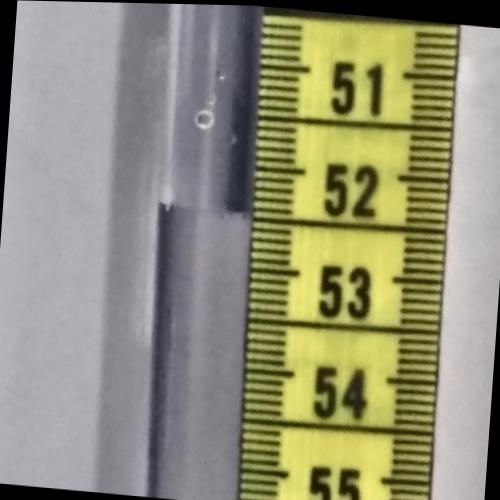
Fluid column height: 52.5 cm